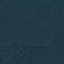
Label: Forest